Interaction volume radius: 10 \u00c5
Interaction volume height: 15 \u00c5
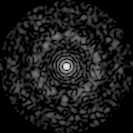
Disorder parameter: 0.8666